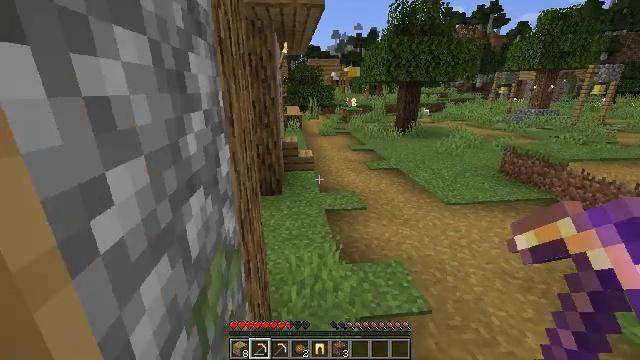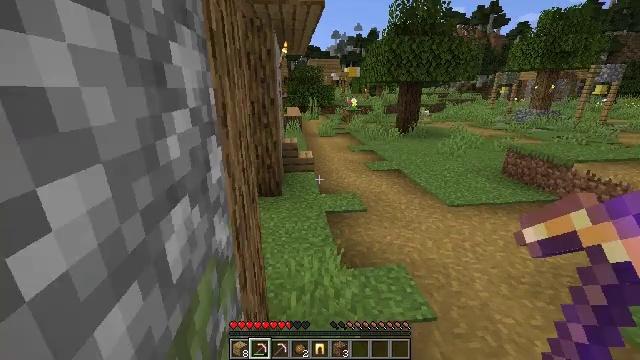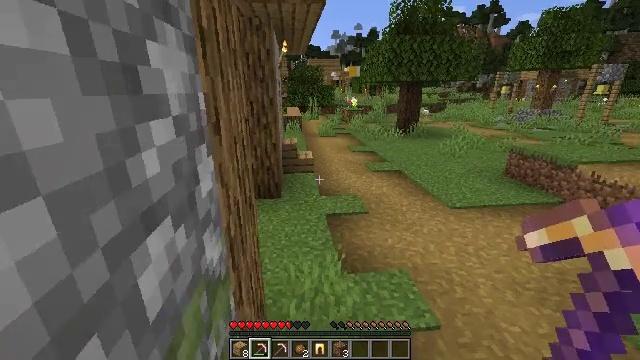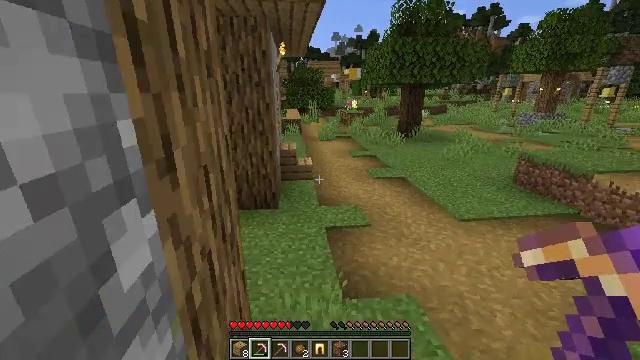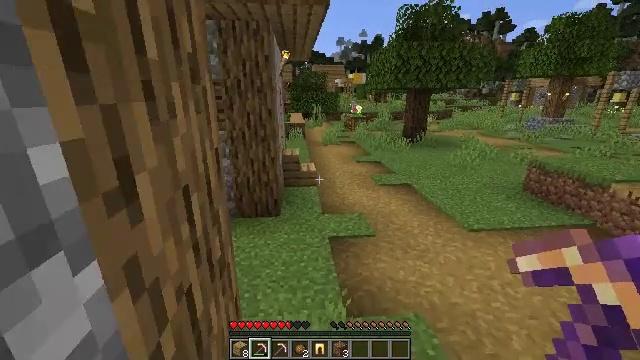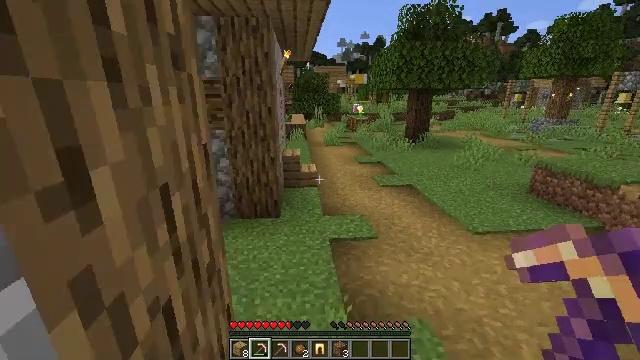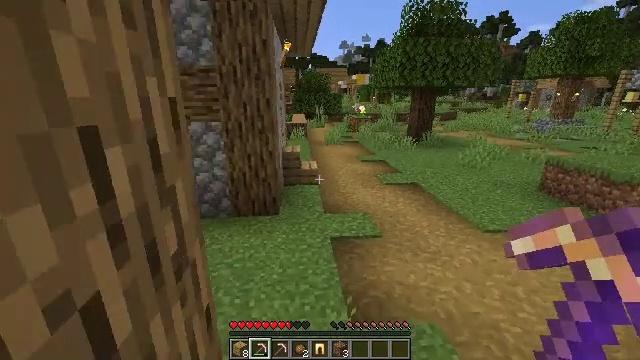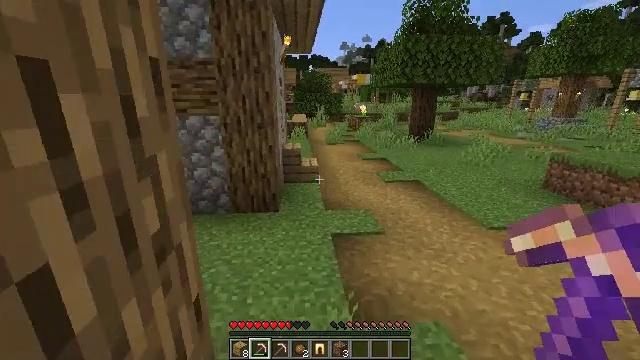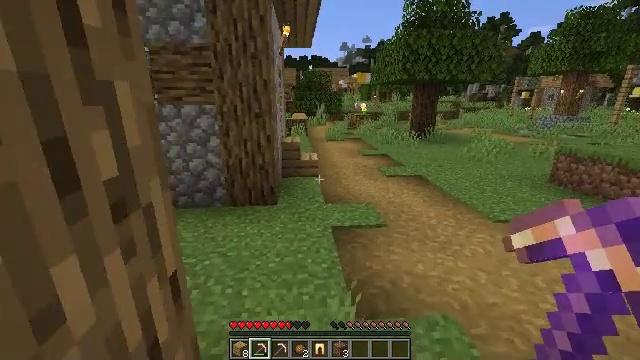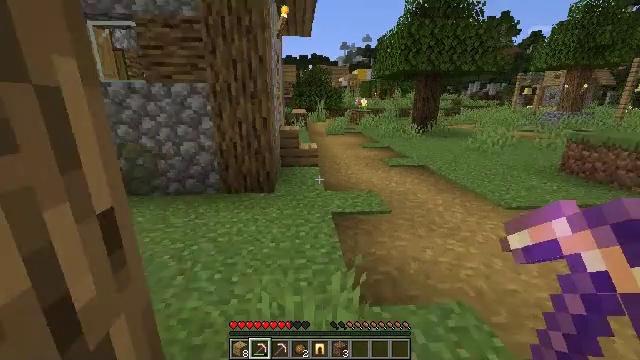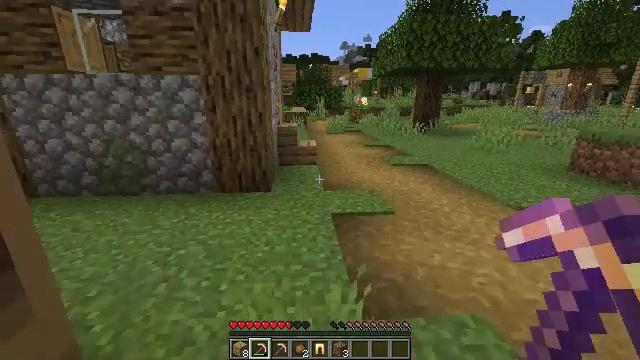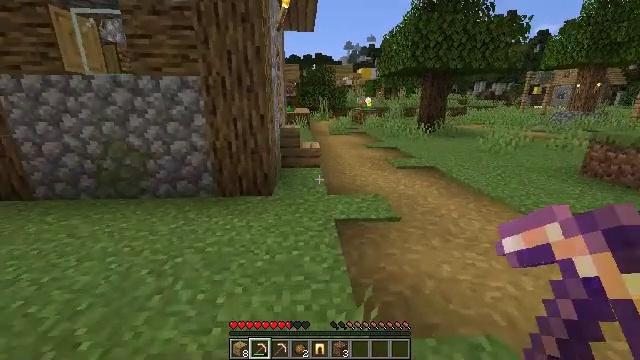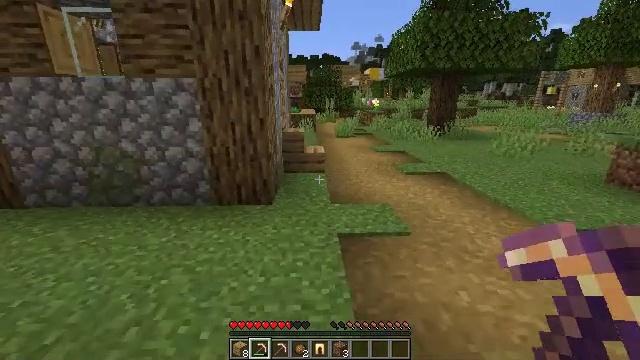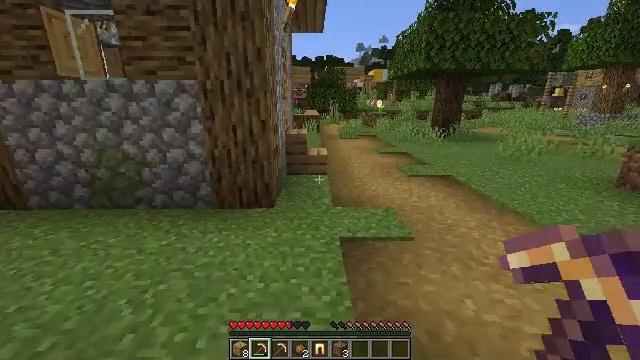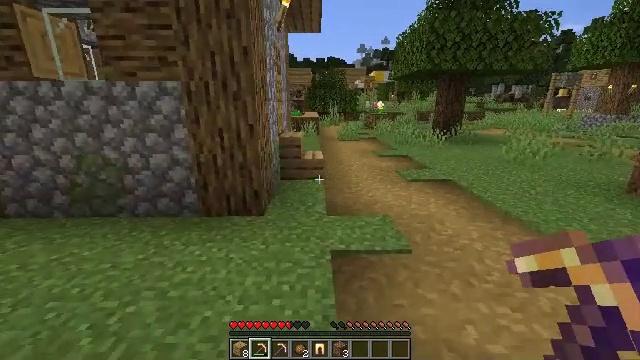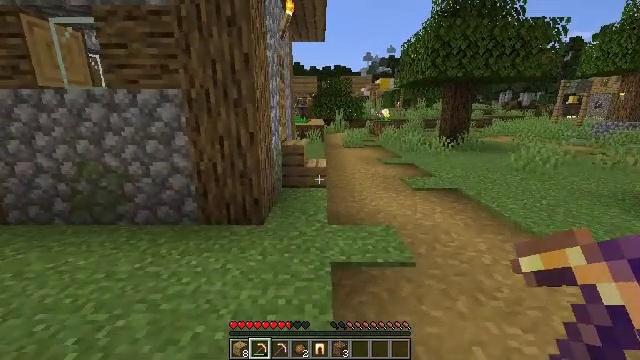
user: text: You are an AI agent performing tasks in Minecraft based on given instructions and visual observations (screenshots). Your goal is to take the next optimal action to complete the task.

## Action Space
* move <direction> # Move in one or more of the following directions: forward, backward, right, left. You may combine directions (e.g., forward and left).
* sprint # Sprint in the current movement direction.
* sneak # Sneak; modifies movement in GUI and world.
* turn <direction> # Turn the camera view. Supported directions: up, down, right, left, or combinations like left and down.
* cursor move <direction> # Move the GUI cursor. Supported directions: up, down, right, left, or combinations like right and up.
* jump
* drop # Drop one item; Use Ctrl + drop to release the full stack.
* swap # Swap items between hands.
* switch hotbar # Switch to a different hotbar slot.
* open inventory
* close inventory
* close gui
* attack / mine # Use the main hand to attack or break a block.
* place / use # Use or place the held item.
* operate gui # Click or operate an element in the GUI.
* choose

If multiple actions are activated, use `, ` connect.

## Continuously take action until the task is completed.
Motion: motion action
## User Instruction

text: Gather materials such as cobblestone.
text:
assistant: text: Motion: move forward
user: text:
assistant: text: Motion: move forward
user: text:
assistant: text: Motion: move forward
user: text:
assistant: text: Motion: move forward
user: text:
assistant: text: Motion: move forward
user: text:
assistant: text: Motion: move forward
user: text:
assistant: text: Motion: move forward
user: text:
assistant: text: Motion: move forward
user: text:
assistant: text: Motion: move forward
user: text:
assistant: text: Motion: move forward
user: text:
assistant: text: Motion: move forward
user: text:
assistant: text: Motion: move forward and move right, turn left
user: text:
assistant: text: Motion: move forward and move right
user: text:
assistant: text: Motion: move forward and move right
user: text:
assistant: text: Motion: move forward and move right, turn left and up
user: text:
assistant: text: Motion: move forward and move right, turn left and up
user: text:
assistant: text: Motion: move forward, turn left and up
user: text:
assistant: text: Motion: move forward and move right, turn left
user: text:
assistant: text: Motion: move forward and move right, turn left and up
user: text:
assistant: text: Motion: move forward and move right, turn left
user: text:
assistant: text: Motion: move forward and move right
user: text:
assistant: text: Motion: move forward and move right, turn left and up
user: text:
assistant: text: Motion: move forward and move right, turn left and up
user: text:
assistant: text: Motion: move forward and move right, turn left and up
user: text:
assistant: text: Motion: move forward and move right, turn left
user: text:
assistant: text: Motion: move forward and move right, turn left and up
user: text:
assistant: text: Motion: move forward and move right, turn left and up
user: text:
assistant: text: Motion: move forward and move right, turn left and up
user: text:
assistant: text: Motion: move forward and move right, turn left and up
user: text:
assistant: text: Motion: move forward and move right, turn left